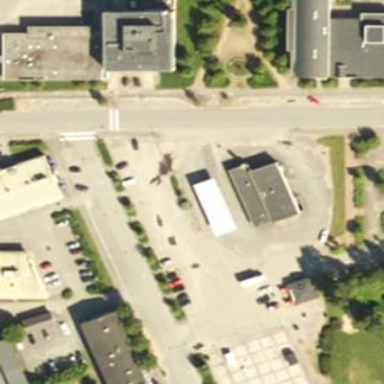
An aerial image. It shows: Parking area with surface.